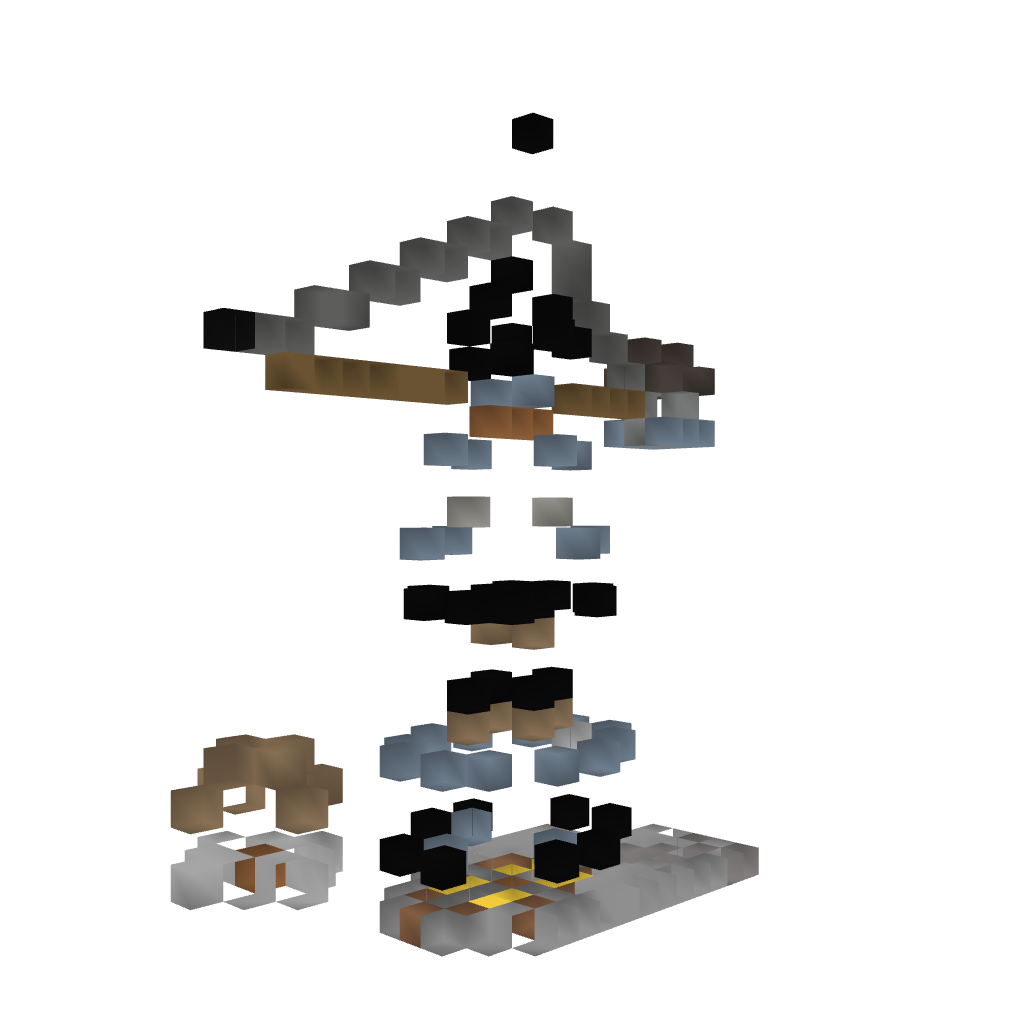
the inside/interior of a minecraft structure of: Medieval-Crane #2